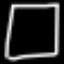
Label: square